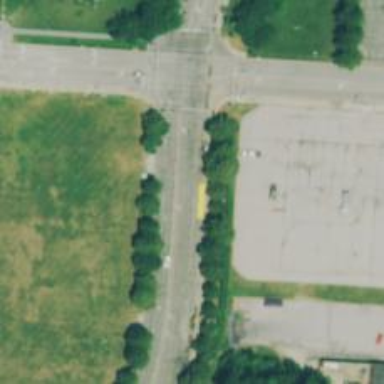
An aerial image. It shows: Road with dash markings.